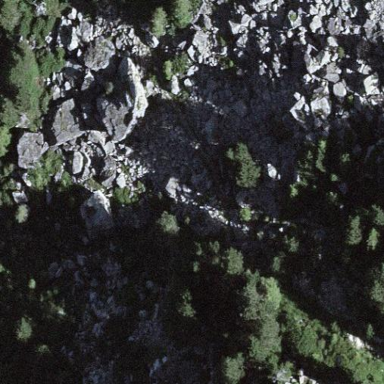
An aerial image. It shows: Landscape of bare rock.